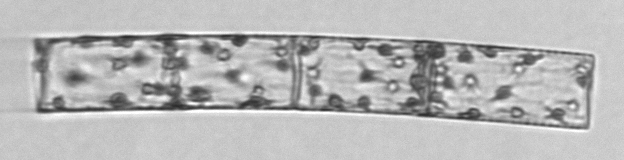
Label: Guinardia_flaccida